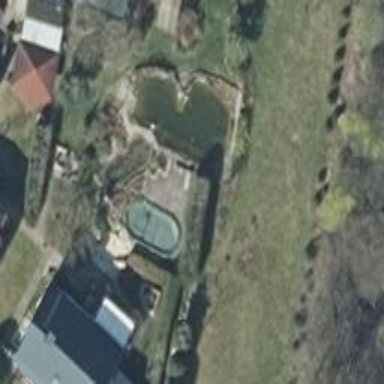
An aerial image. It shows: Swimming pool located in leisure land.